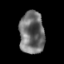
Tissue: skin
Cell type: Epithelial cells
Senescence score: 0.7127
Nuclear area (px): 1034
Mean DAPI intensity: 112.029